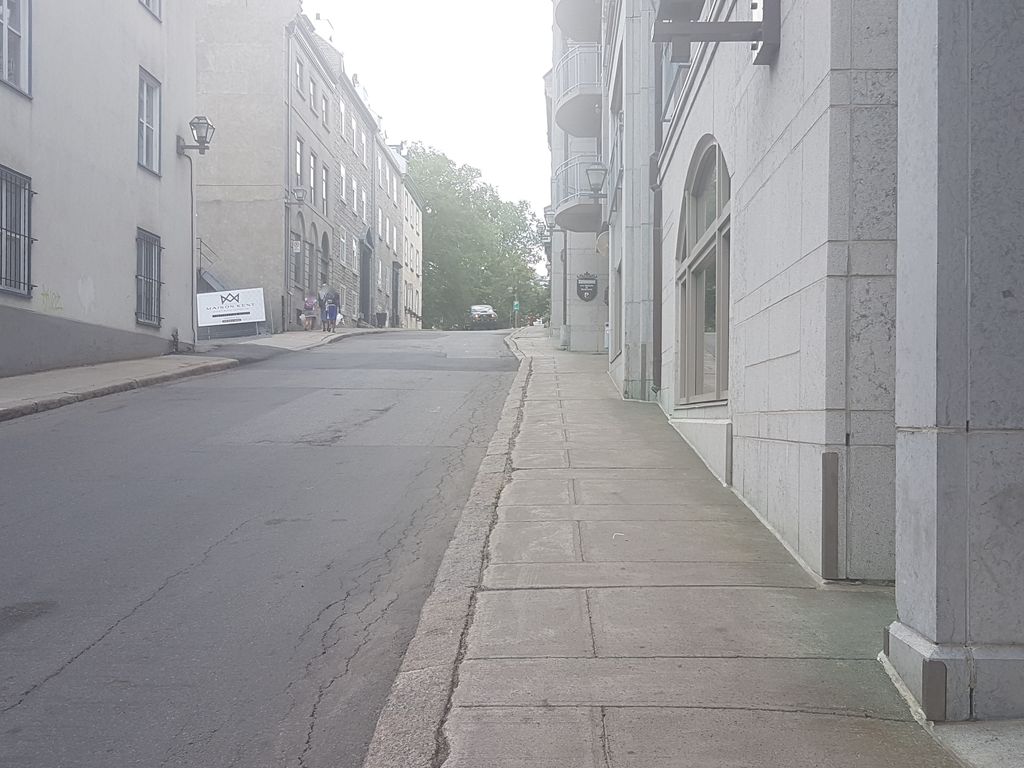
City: quebec_city